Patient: sex M, age 42
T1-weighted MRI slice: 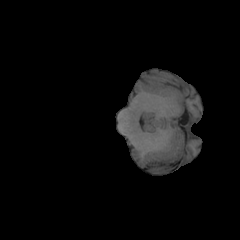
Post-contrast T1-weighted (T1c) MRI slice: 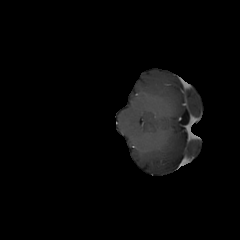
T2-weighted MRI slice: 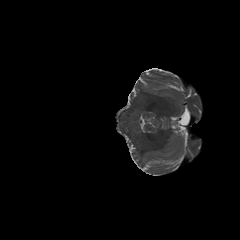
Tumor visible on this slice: no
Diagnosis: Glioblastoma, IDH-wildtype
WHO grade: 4